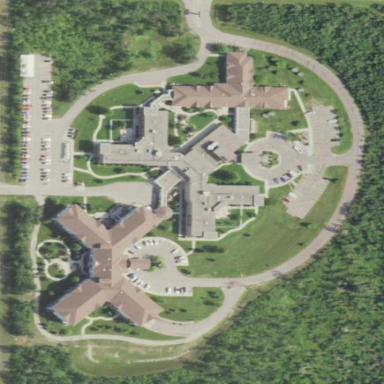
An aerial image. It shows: Nursing home.